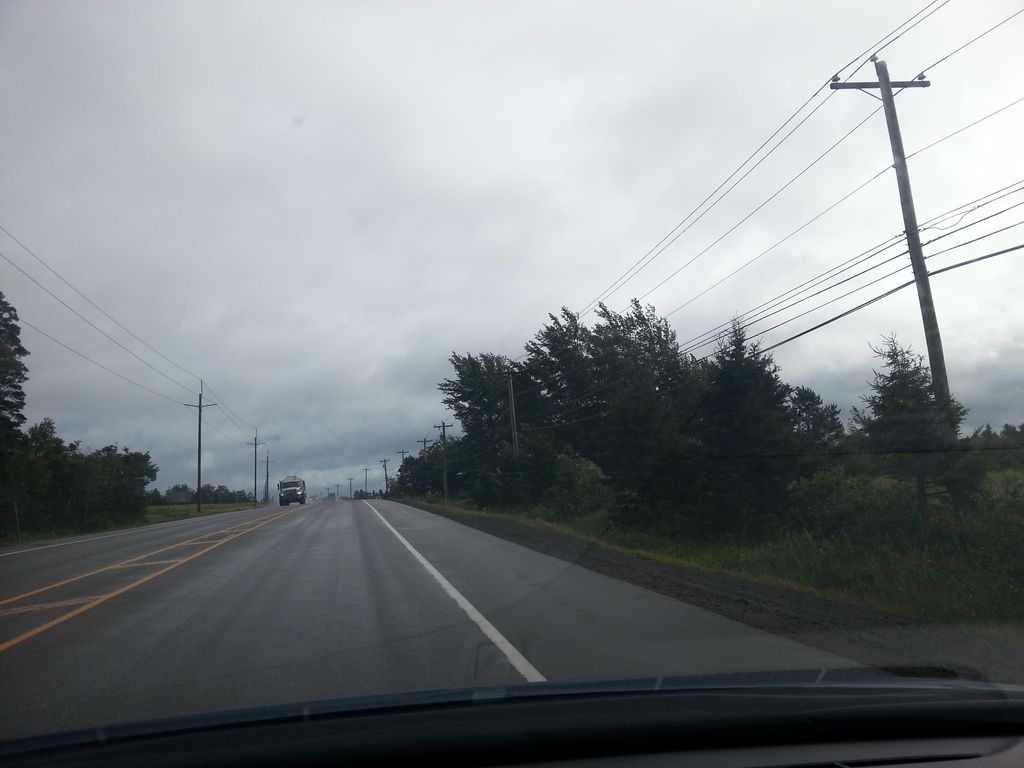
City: charlottetown